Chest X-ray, AP view. Patient: 49 years old, sex F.
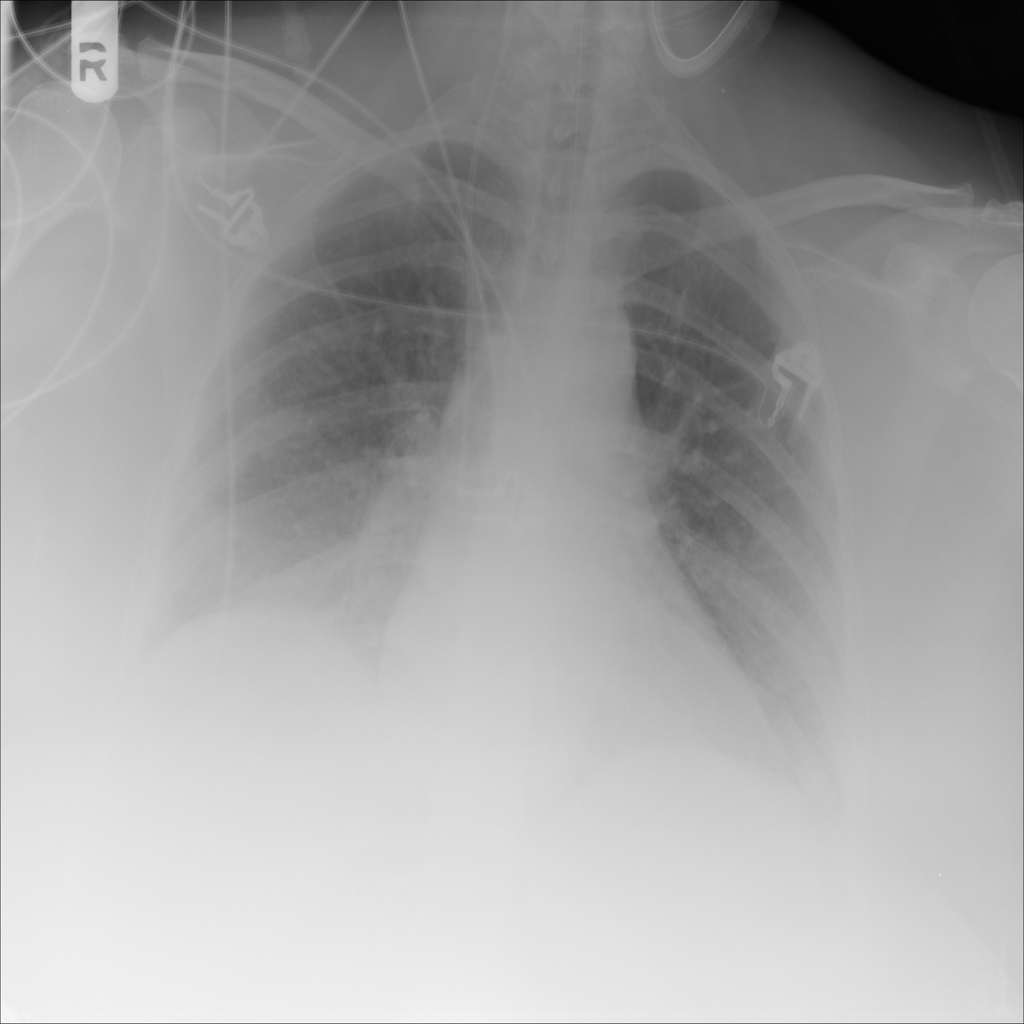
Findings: Effusion